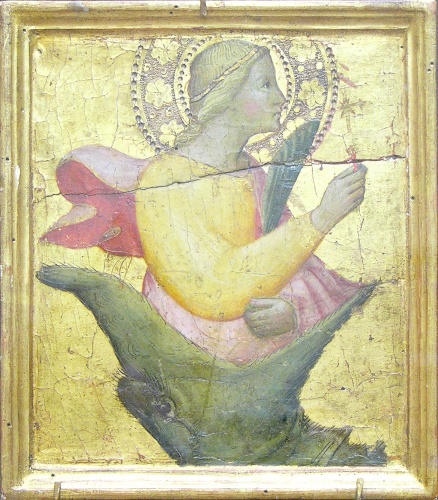
Title: Saint Margaret and the Dragon
Artist: Agnolo Gaddi
Artist bio: Italian, Florentine, active by 1369–died 1396
Date: ca. 1390
Object type: Painting fragment
Classification: Paintings
Medium: Tempera on wood, gold ground
Dimensions: 9 1/8 x 8 in. (23.2 x 20.3 cm)
Department: European Paintings
Credit line: Bequest of George Blumenthal, 1941
Accession year: 1941
Repository: Metropolitan Museum of Art, New York, NY
Tags: Women|Dragons|Saints